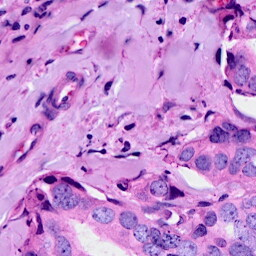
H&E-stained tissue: Breast